Question: I've got a screen that allows users to add & remove rows which they'll use to input their scores. The input rows gets created based on sample type selected & a pre-configured "template" (eg, going by my picture... I select hearts, and "germs, wholebird" & "Pseudomonas, Crubming" gets added as a default), but they can also append or remove rows as they see fit.
I'd like it so that when a user tabs, it'll only tab through the textboxes, and not the dropdown boxes.

Index
'''
@Html.ActionLink("New Row...", "AddRow", null, new { id = "addItem" })
<div id="overflw" style="height: 260px; width: 885px; overflow: auto; border: 1px solid black">
<div id="editorRows">
@if (Model.Micros != null)
{
foreach (var item in Model.Micros)
{
Html.RenderPartial("MicroRow", item);
}
}
</div>
</div>
<script type="text/javascript">
$(".deleteRow").button({ icons: { primary: "ui-icon-trash" },
text: false
});
</script>
'''
MicroRow
'''
<div class="editorRow" style="padding-left: 5px">
@using (Html.BeginCollectionItem("micros"))
{
ViewData["MicroRow_UniqueID"] = Html.GenerateUniqueID();
@Html.EditorFor(model => model.Lab_T_ID, new { UniqueID = ViewData["MicroRow_UniqueID"] })
@Html.EditorFor(model => model.Lab_SD_ID, new { UniqueID = ViewData["MicroRow_UniqueID"] })
@Html.TextBoxFor(model => model.Result)
<input type="button" class="deleteRow" title="Delete" value="Delete" />
}
</div>
'''
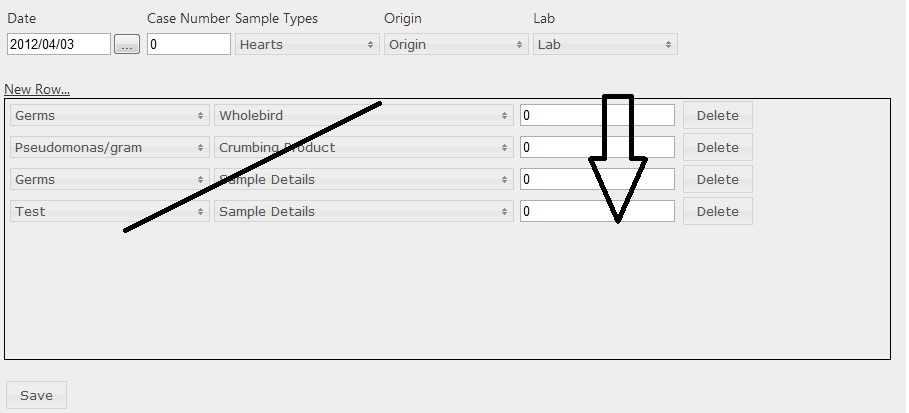
Answer: Well, the simplest way I can think of is to hijack your key whenever you are within one of your text boxes. I've put up a <URL> here which might give a general idea as to what I meant.
'''
<input type='text' id='n1' data-key='1' />
<input type='text' id='n2' data-key='2' />
<input type='text' id='n5' value = 'Tab skips me'/>
<input type='text' id='n3' data-key='3' />
<input type='text' id='n4' data-key='4' />
$(function(){
$('input[type="text"]').keydown(function(e){
if(e.which === 9){
e.preventDefault();
var self = $(this),
myIndex = parseInt(self.data('key'),10),
nextIndex = myIndex + 1,
nextElement = $('input[data-key="'+ nextIndex +'"]');
nextElement.focus();
}
});
});
'''
# Edit - Using TabIndexes
While the piece of code above works as advertised, you may also want to check out using . I will admit, this is something that I did not know existed. But after reading through comments, decided this was something that may be more suited to your requirement. I've <URL> to show how it works. Check it out
'''
<input type='text' id='n1' tabindex='1' value="I'm first" />
<input type='text' id='n2' tabindex='3' value="I'm third" />
<input type='text' id='n5' value="I'm last"/>
<input type='text' id='n3' tabindex='2' value="I'm second" />
<input type='text' id='n4' tabindex='4' value="I'm fourth" />
'''